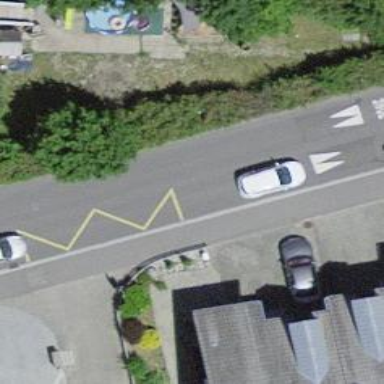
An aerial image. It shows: Public transport stop position.